【题型】填空题　【知识点】解析几何　【难度】hard
某公园有一个长方形地块 \(ABCD\)，这里 \(AB\) 为 \(\sqrt{2}\) 千米，\(AD\) 长 4 千米，地块的一角是水塘（图中阴影部分），已知边缘曲线 \(AC\) 是以 \(A\) 为顶点，以 \(AD\) 所在直线为对称轴的抛物线的一部分。现要经过曲线 \(AC\) 上某一点 \(P\)（异于 \(A\)，\(C\) 两点）铺设一条直线隔离带 \(MN\)，点 \(M\)，\(N\)，分别在边 \(AB\)，\(BC\) 上，隔离带占地面积忽略不计且不能穿过水塘，设点 \(P\) 到边 \(AD\) 的距离为 \(t\)（单位：千米），\(\triangle BMN\) 的面积为 \(S\)（单位：平方千米），则隔离出来的 \(\triangle BMN\) 的面积 \(S\) 的最大值为 \underline{\quad\quad} 平方千米。

\noindent
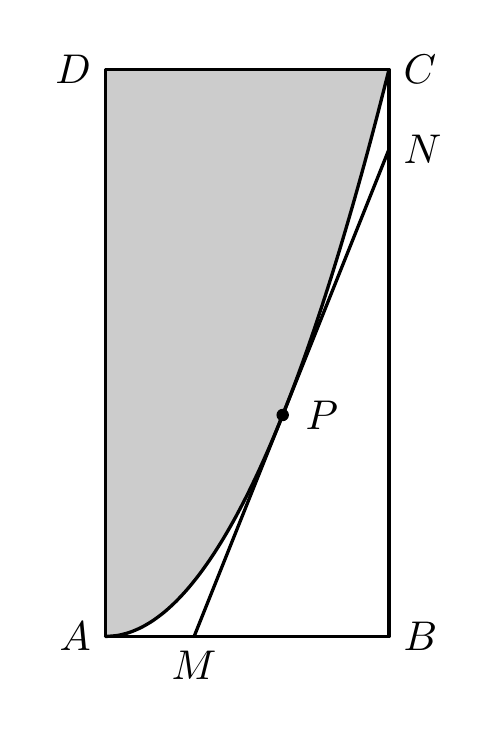
【解答】
【答案】\(\boldsymbol{\dfrac{32\sqrt{2}}{27}}\)

\noindent
【分析】以 \(A\) 为坐标原点，\(AB\)，\(AD\) 所在直线分别为 \(x\)，\(y\) 轴建立平面直角坐标系，根据抛物线过点 \(C\) 可得抛物线的方程，根据导数的几何意义可得 \(M\left(\dfrac{t}{2},0\right)\)，\(N\left(\sqrt{2},4\sqrt{2}t-2t^2\right)\)，故 \(S = \dfrac{1}{2}|MB||BN| = \dfrac{1}{2}t^3 - 2\sqrt{2}t^2 + 4t\)，利用导数求最大值即可。

\noindent
【详解】如图建立平面直角坐标系，

则 \(A(0,0)\)，\(B(\sqrt{2},0)\)，\(C(\sqrt{2},4)\)，\(D(0,4)\)，

由题意设抛物线方程为 \(y = ax^2\)，代入点 \(C(\sqrt{2},4)\)，得 \(4 = 2a\)，解得 \(a = 2\)，

所以抛物线方程为 \(y = 2x^2\)，

由题意知直线 \(MN\) 为抛物线的切线，

因为点 \(P\) 到边 \(AD\) 的距离为 \(t\)（\(0 < t < \sqrt{2}\)），所以切点 \(P\) 的坐标为 \((t,2t^2)\)，

由 \(y = 2x^2\)，得 \(y' = 4x\)，所以直线 \(MN\) 的斜率为 \(4t\)，

所以直线 \(MN\) 的方程为 \(y - 2t^2 = 4t(x - t)\)，即 \(y = 4tx - 2t^2\)，

令 \(y = 0\)，得 \(x = \dfrac{t}{2}\)，所以 \(M\left(\dfrac{t}{2},0\right)\)，

令 \(x = \sqrt{2}\)，得 \(y = 4\sqrt{2}t - 2t^2\)，所以 \(N\left(\sqrt{2},4\sqrt{2}t - 2t^2\right)\)，

所以 \(S = \dfrac{1}{2}|MB||BN| = \dfrac{1}{2}\left(\sqrt{2} - \dfrac{t}{2}\right) \times \left(4\sqrt{2}t - 2t^2\right) = \dfrac{1}{2}t^3 - 2\sqrt{2}t^2 + 4t\)，

则 \(S' = \dfrac{3}{2}t^2 - 4\sqrt{2}t + 4 = \dfrac{1}{2}(t - 2\sqrt{2})(3t - 2\sqrt{2})\)，

因为 \(0 < t < \sqrt{2}\)，所以当 \(0 < t < \dfrac{2\sqrt{2}}{3}\) 时，\(S' > 0\)，\(S\) 单调递增，当 \(\dfrac{2\sqrt{2}}{3} < t < \sqrt{2}\) 时，\(S' < 0\)，\(S\) 单调递减，

所以当 \(t = \dfrac{2\sqrt{2}}{3}\) 时，\(S\) 取得最大值 \(\dfrac{1}{2}\left(\dfrac{2\sqrt{2}}{3}\right)^3 - 2\sqrt{2} \times \left(\dfrac{2\sqrt{2}}{3}\right)^2 + 4 \times \dfrac{2\sqrt{2}}{3} = \dfrac{32\sqrt{2}}{27}\) 平方千米。

故答案为：\(\boldsymbol{\dfrac{32\sqrt{2}}{27}}\)。
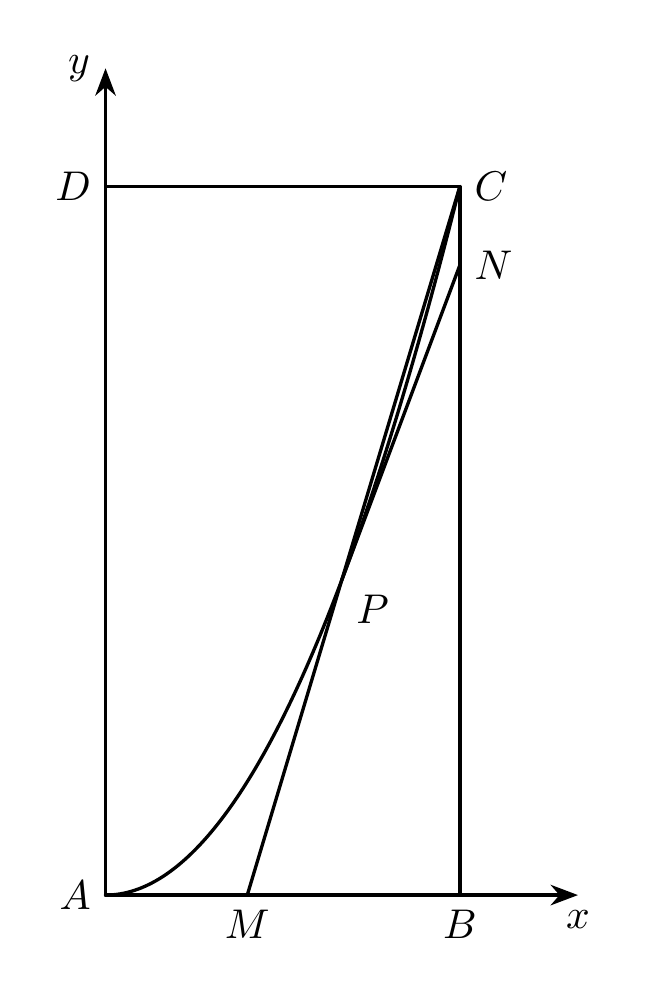